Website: macys
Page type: delivery-shipping
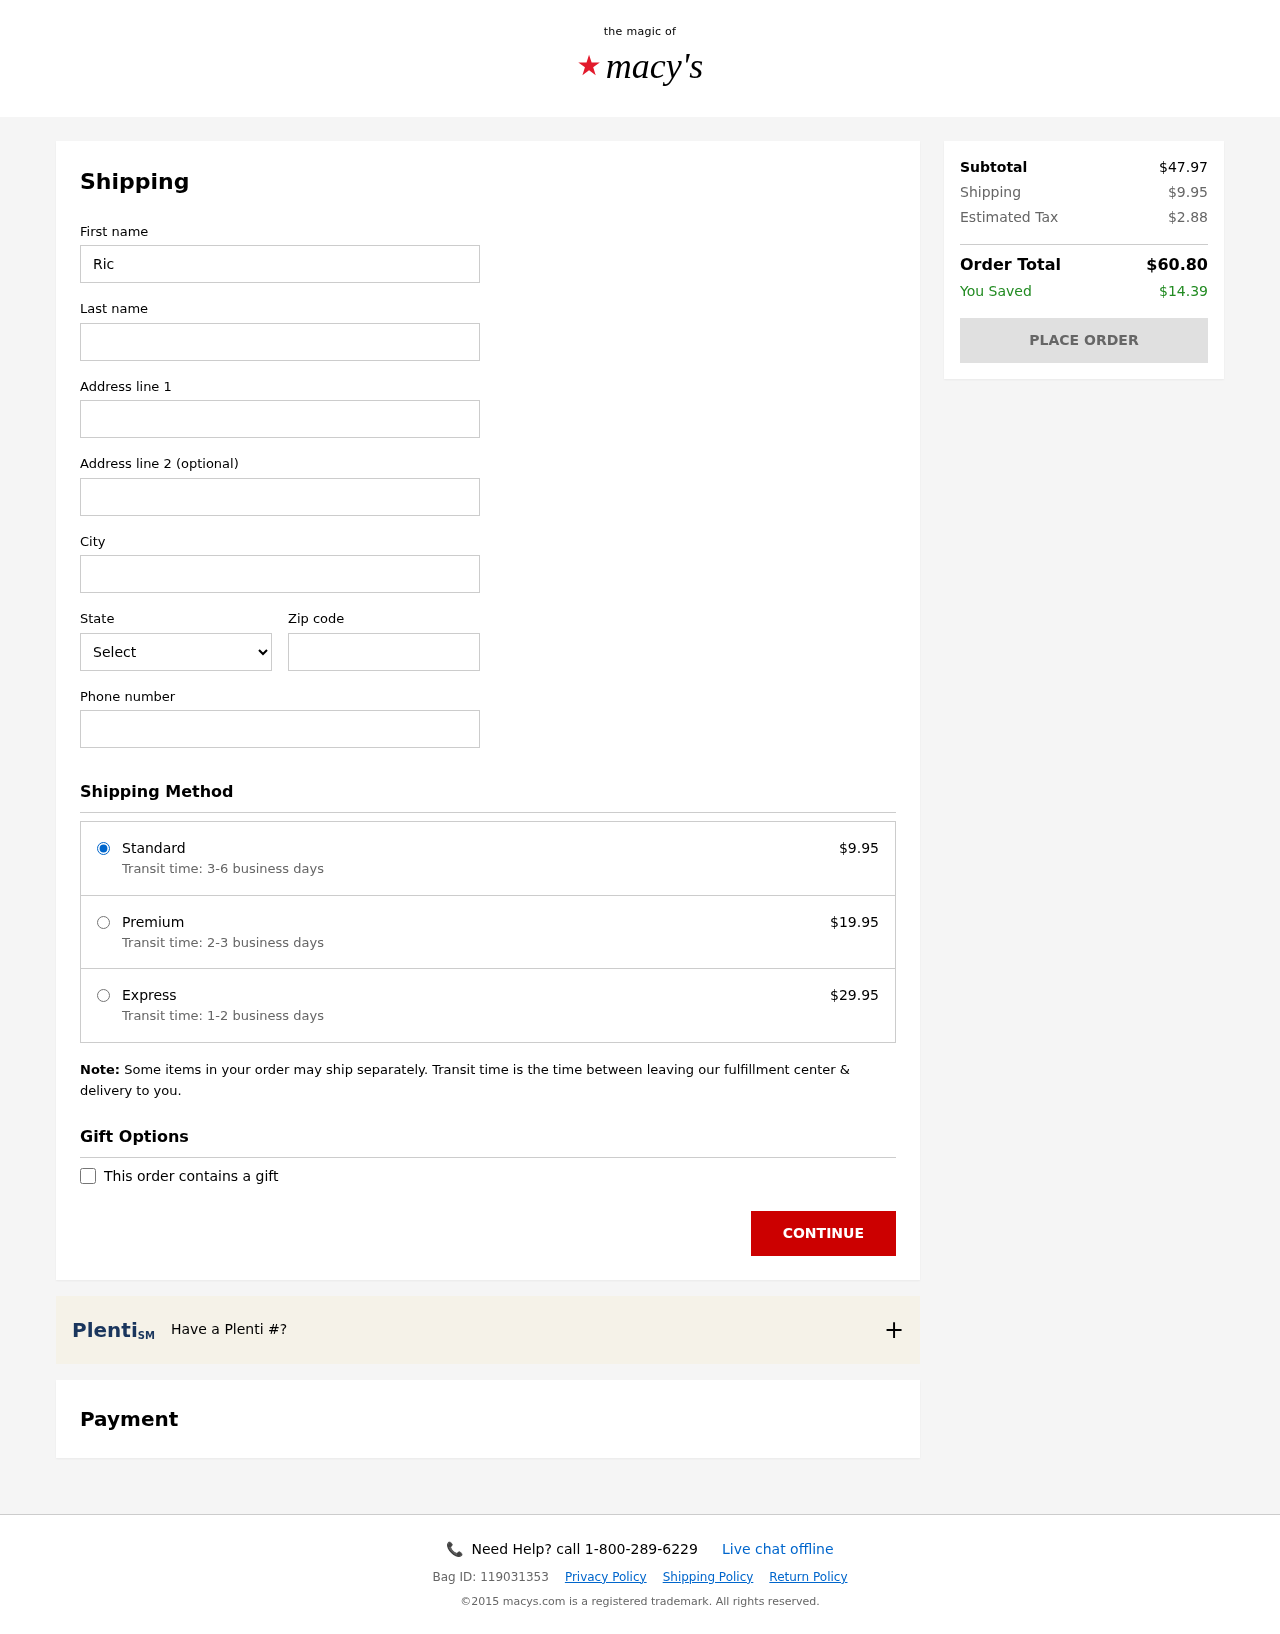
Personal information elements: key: PII_CITY
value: South Eric
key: PII_FIRSTNAME
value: Richard
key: PII_LASTNAME
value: Wise
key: PII_PHONE
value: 5456103134
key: PII_POSTCODE
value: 33515
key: PII_STATE_ABBR
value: PR
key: PII_STREET
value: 428 Lopez Junctions
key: PII_STREET2
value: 84456 Turner Prairie
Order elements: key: ORDER_SHIPPING_COST
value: $9.95
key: ORDER_SHIPPING_PREMIUM
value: $19.95
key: ORDER_SHIPPING_EXPRESS
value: $29.95
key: ORDER_SUBTOTAL
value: $47.97
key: ORDER_TAX
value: $2.88
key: ORDER_TOTAL
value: $60.80
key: ORDER_SAVINGS
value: $14.39